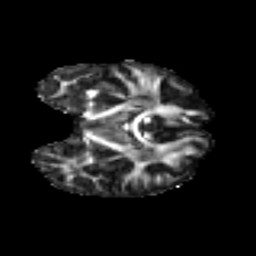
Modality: FA
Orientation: coronal
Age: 27
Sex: female
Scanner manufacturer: ge
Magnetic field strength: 3 T
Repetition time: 7.8 s
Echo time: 0.0608 s